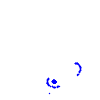
Particle: pion